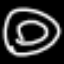
Label: donut